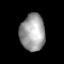
Tissue: lung
Cell type: Epithelial cells
Senescence score: 0.2339
Nuclear area (px): 896
Mean DAPI intensity: 158.249